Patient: sex M, age 57
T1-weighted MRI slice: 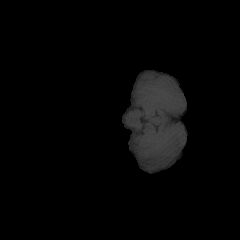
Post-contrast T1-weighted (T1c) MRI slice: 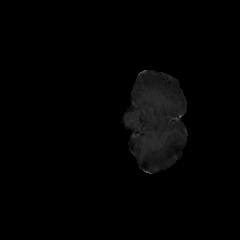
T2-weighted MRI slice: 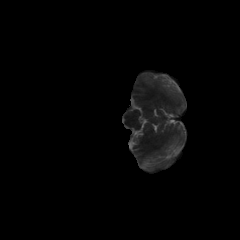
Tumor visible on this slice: no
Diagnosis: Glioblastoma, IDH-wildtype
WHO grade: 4